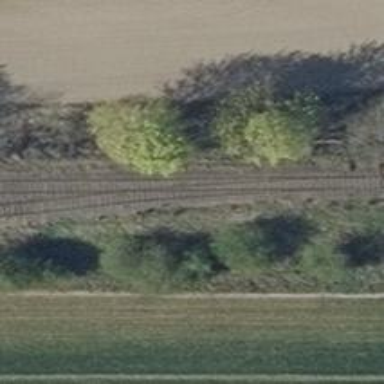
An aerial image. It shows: Railway switch.